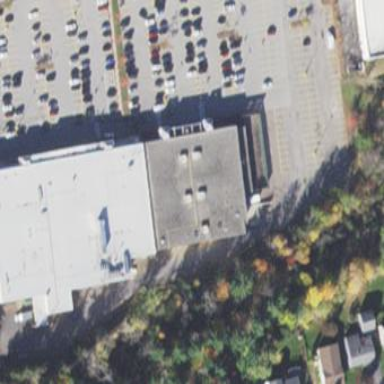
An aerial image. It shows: Retail building.